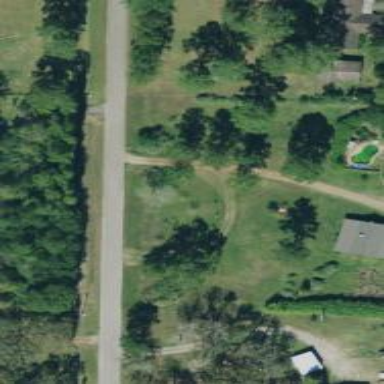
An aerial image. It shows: Driveway.